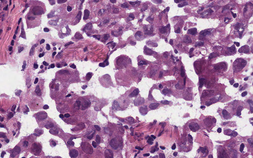
Tumor epithelial tissue: yes
Tumor-associated stroma tissue: yes
Normal tissue: no